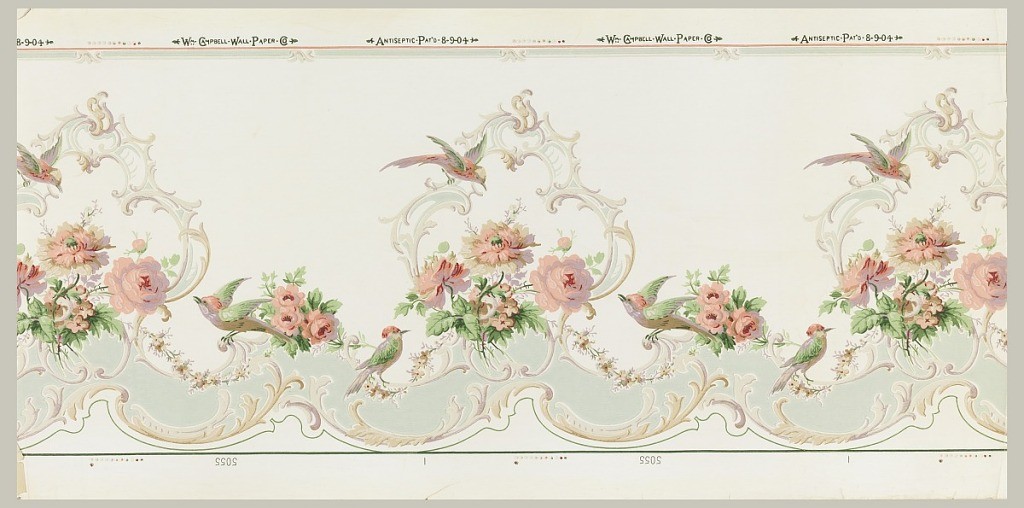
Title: Frieze
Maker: Wm. Campbell Wall Paper Company, 1872
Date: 1904
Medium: Machine-printed paper
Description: Rococo revival pattern with acanthus scroll medallions containing bouquet of flowers in beiges and pastels with smaller bouquets pink roses and birds. Printed in selvedge: Antiseptic Pat'd 8-9-04 / 5055.